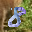
Label: 8